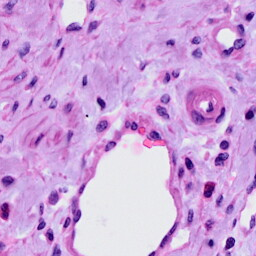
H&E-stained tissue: Cervix